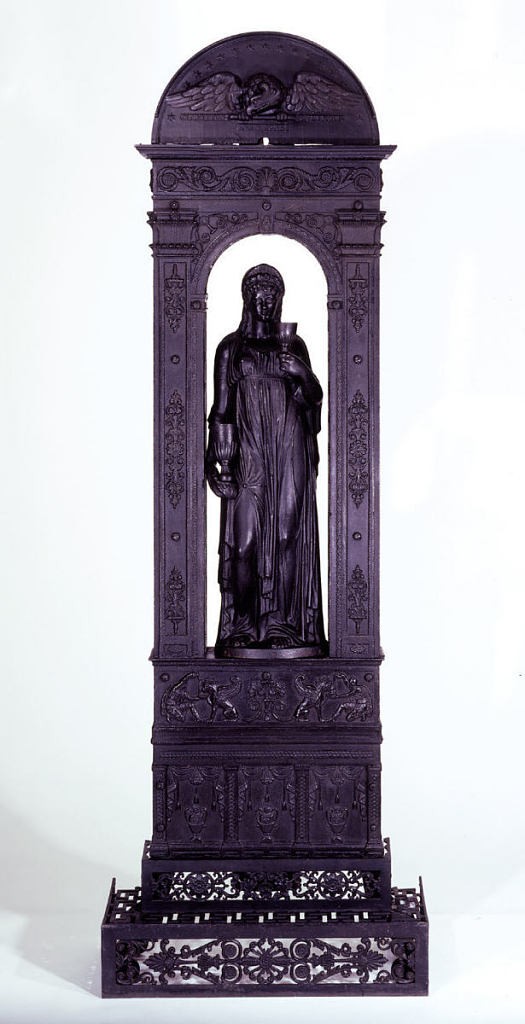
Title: Radiator
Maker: Stratton & Seymour, New York, New York, USA,1837–1842
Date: mid-19th century
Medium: Cast iron
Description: Black cast iron radiator (b) in the form of a podium surmounted by an arch forming a niche for a standing draped figure (a) of a woman- the goddess Hebe- holding a Greek drinking goblet in either hand (d,e).  A composite entablature is surmounted by a Doric cornice crowned by a semi-circular tympanum.  The podium base is decorated with bas-reliefs of columns alternating with Greek vases surrounded by drapery at the lower level and repeated scene of a griffin and man pouring liquid into a bowl in the upper level.  The arch itself is decorated with bas-reliefs of rosettes and scrolls on two supporting pilasters with fluted capitals.  The tympanum has a bas-relief of an eagle clutching a staff from which springs ribbons bearing "Stratton" and Seymour".  Stars decorate tympanum, following the semi-circular curve.  Radiator stands on four detachable scrolled legs (f/i).  The fender (c) is comprised of grille work formed by scrolls, acanthus leaves and rosettes.  Flat circular flue key (j) with stylized foliate handle fits on pipe behind tympanum.